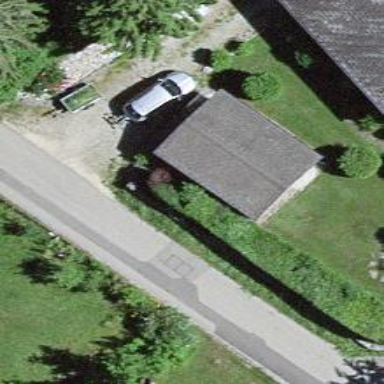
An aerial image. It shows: Garage.